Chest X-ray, AP view. Patient: 31 years old, sex F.
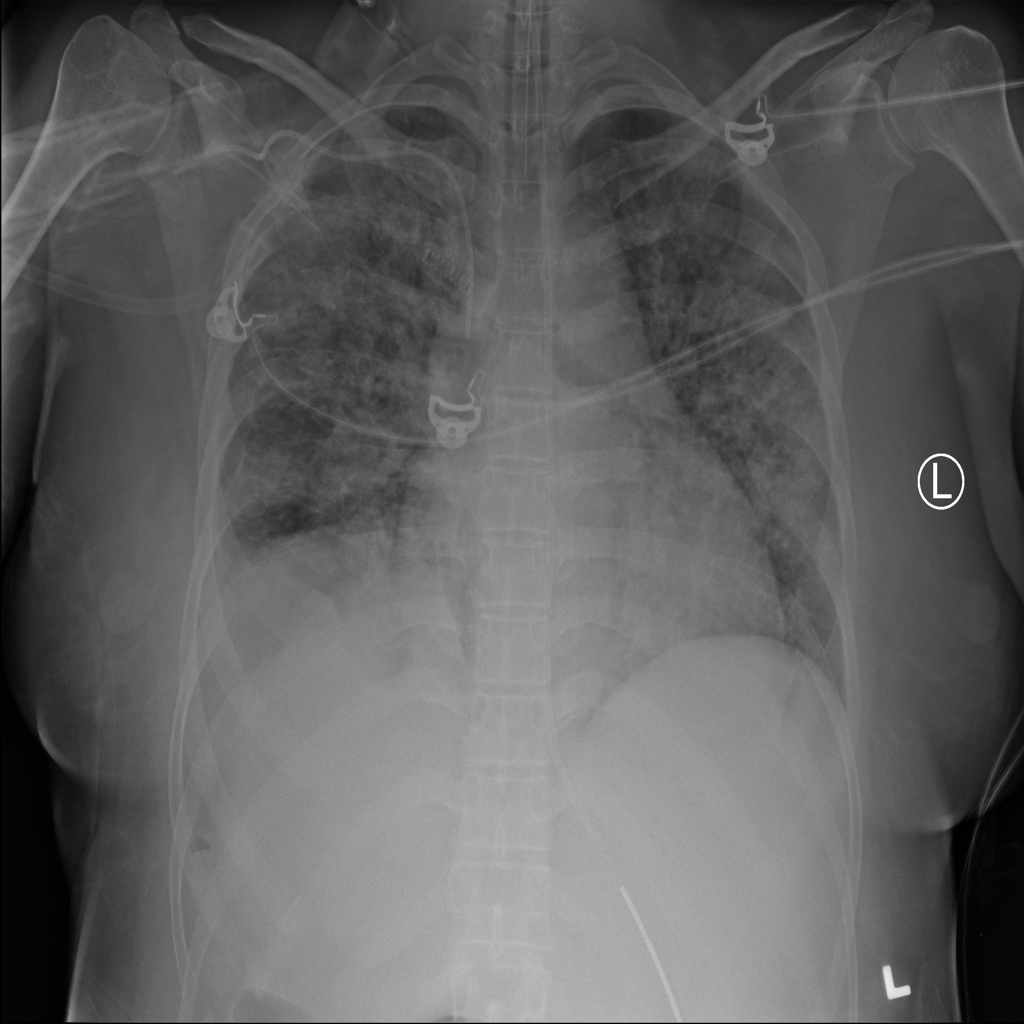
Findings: Cardiomegaly, Consolidation